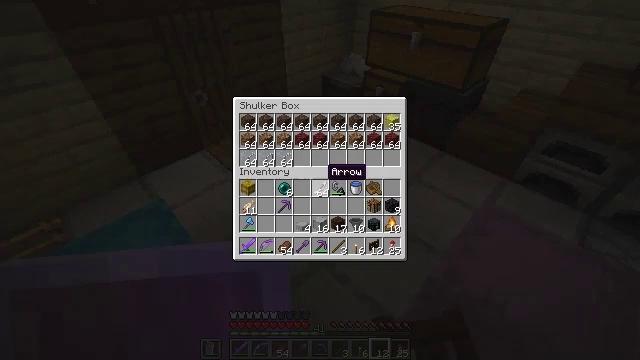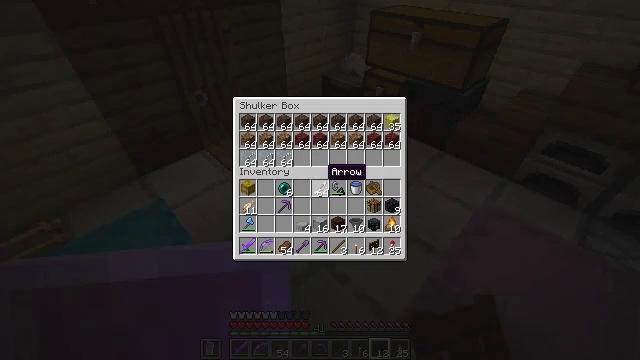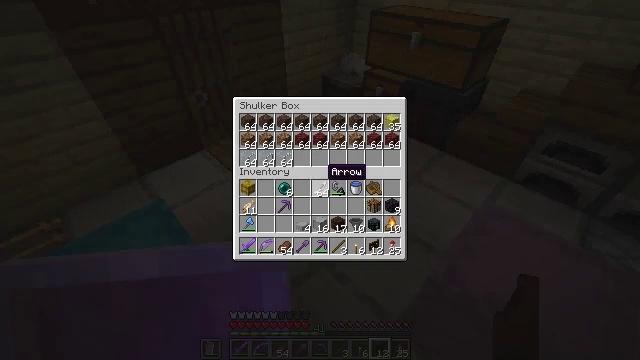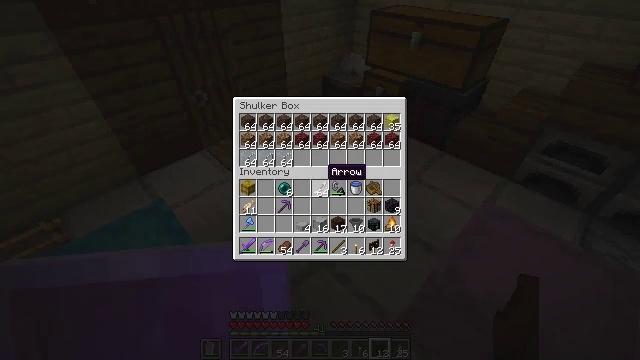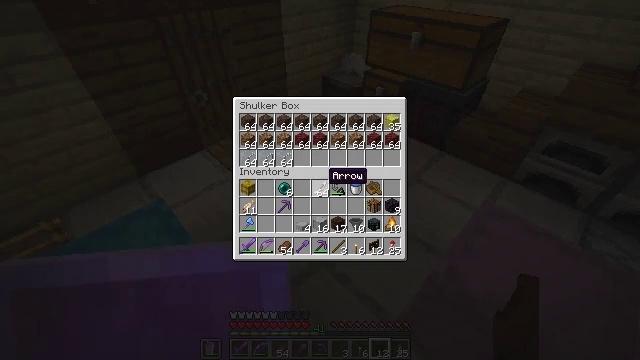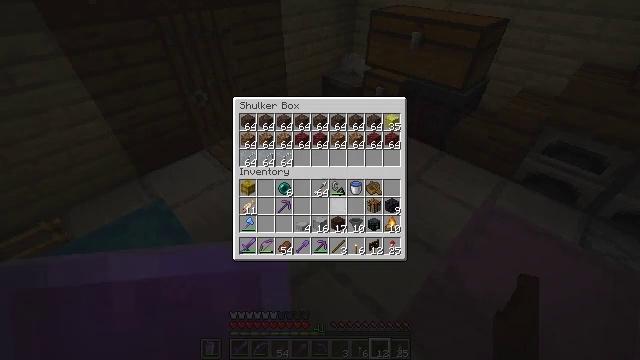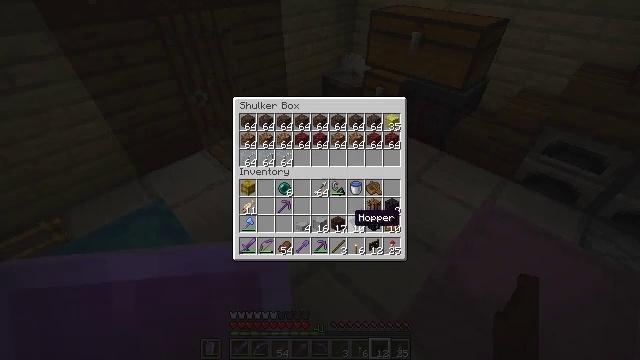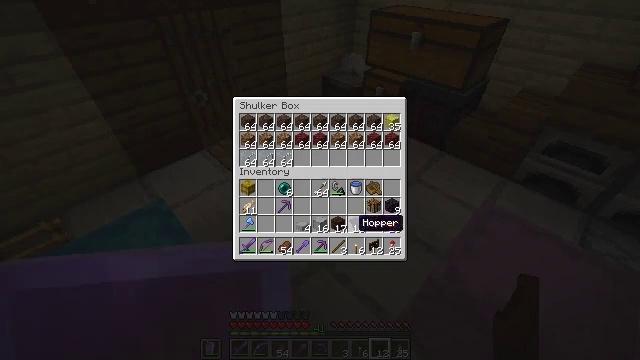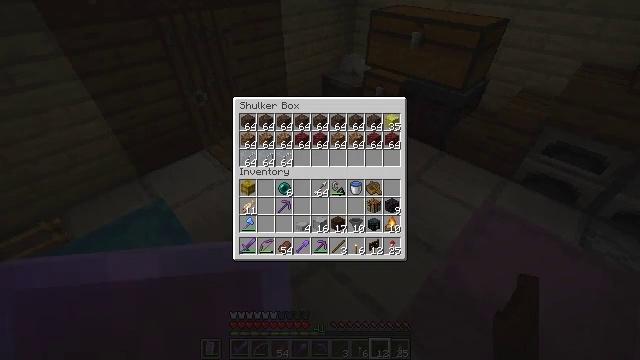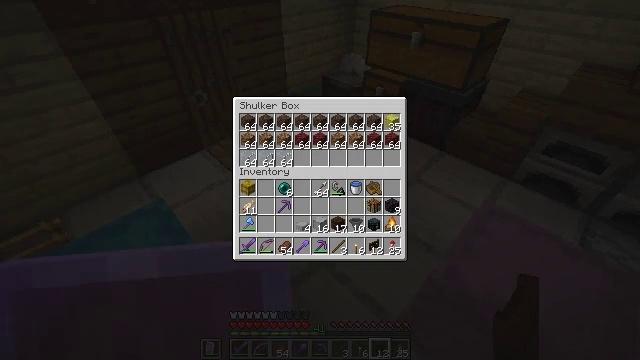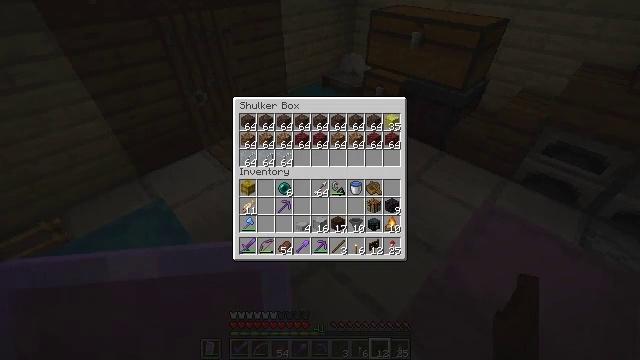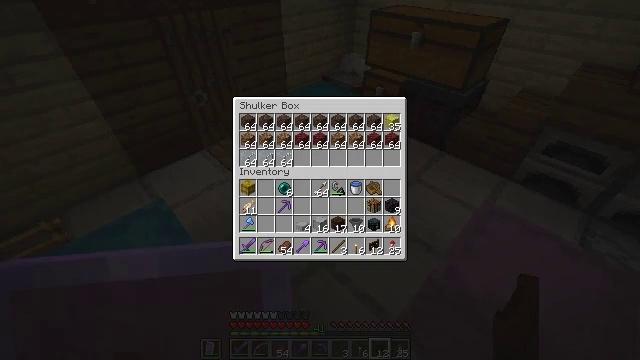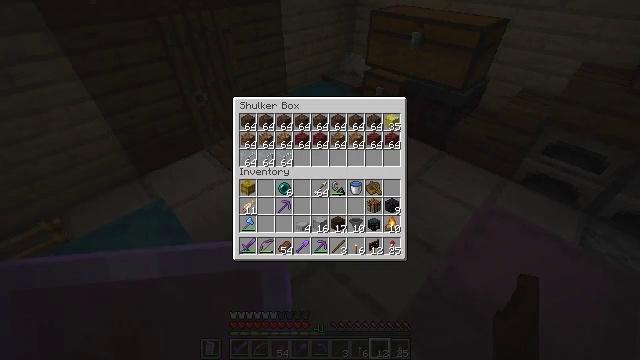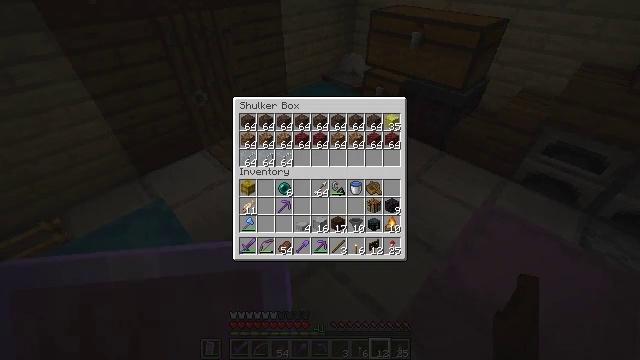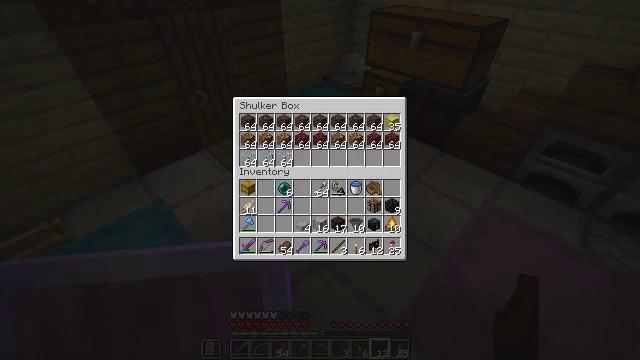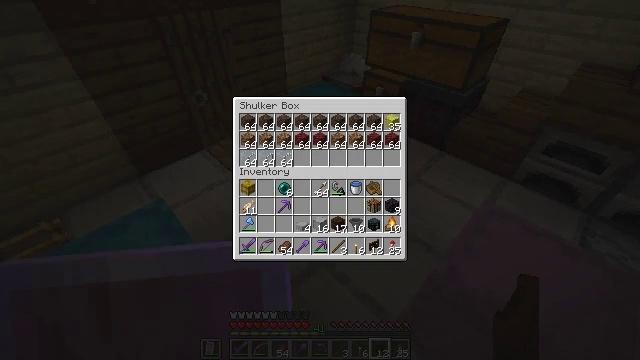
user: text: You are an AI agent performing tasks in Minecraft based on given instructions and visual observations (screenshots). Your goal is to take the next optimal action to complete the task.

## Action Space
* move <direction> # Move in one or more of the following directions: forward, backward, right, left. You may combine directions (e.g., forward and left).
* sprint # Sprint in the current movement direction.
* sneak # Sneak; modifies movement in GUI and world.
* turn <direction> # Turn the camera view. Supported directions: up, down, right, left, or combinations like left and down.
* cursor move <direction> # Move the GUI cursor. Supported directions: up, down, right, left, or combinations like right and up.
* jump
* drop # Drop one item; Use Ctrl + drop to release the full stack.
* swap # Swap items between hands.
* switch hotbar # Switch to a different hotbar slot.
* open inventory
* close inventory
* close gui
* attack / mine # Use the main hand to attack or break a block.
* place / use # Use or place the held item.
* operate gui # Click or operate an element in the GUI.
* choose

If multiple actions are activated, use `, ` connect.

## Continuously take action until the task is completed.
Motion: motion action
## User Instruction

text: mine block cyan shulker box
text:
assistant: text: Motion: no_op
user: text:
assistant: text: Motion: no_op
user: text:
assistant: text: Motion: no_op
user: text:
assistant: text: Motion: no_op
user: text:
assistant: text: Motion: turn right and down
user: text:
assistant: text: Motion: turn right and down
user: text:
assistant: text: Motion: no_op
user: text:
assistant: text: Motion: no_op
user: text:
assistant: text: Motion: no_op
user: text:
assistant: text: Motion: no_op
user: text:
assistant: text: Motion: no_op
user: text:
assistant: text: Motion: no_op
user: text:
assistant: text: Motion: no_op
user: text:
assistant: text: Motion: no_op
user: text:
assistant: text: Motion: no_op
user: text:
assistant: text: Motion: no_op
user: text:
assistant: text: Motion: no_op
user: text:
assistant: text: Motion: no_op
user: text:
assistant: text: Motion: no_op
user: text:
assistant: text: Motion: no_op
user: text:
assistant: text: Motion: sneak
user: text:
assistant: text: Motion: sneak
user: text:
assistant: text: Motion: sneak
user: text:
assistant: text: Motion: sneak, attack / mine
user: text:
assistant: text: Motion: sneak, attack / mine
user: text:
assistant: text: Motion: sneak, attack / mine
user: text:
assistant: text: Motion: sneak, turn left
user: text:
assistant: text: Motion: sneak, turn left
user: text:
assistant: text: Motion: sneak
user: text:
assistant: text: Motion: sneak